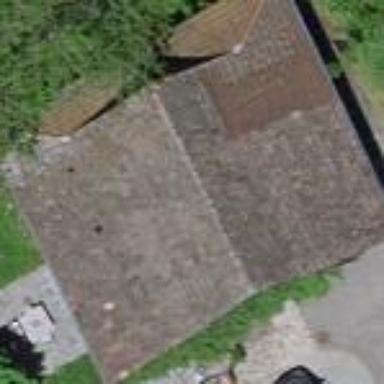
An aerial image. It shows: Rural barn.